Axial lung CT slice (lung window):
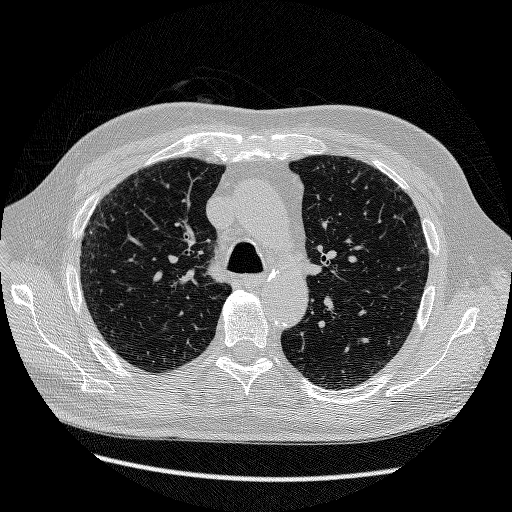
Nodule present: no